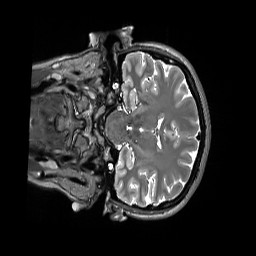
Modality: T2w
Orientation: coronal
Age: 32
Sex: female
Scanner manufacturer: siemens
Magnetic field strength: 3 T
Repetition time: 3.39 s
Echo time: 0.389 s